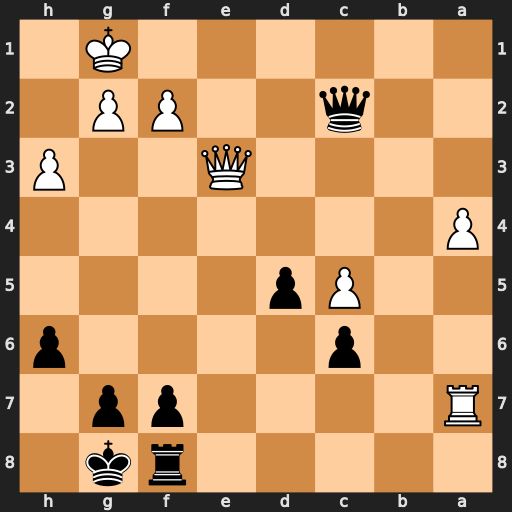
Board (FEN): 5rk1/R4pp1/2p4p/2Pp4/P7/4Q2P/2q2PP1/6K1
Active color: b
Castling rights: -
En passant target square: -
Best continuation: Qb1+ Kh2 Qb8+